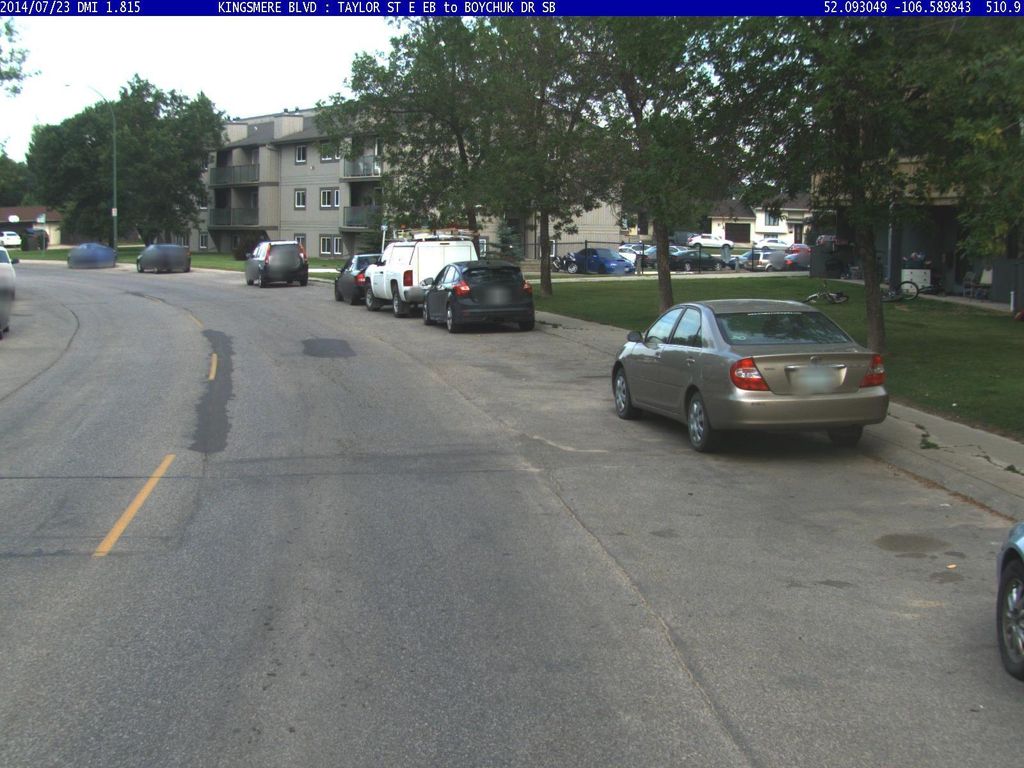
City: saskatoon